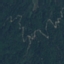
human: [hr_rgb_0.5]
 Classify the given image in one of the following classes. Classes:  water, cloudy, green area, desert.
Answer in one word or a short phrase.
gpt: green area